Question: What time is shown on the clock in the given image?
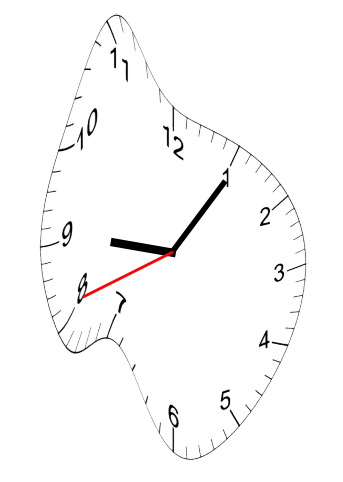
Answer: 09:05:41